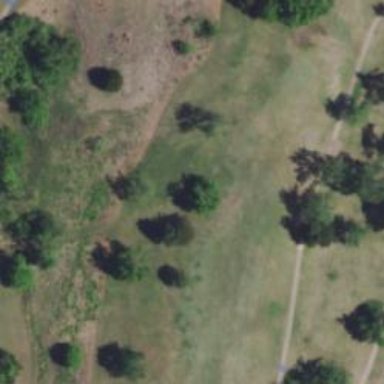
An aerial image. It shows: View of golf hole.